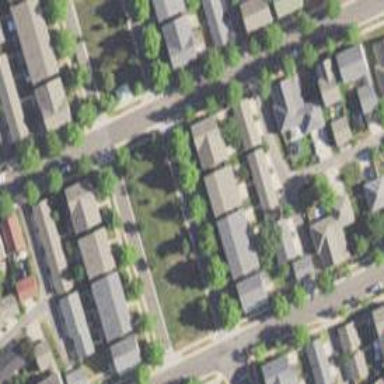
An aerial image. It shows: Charming neighbourhood.